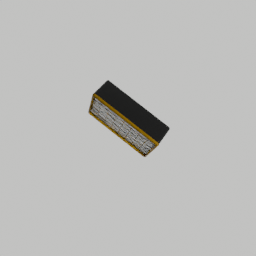
Label: furniture